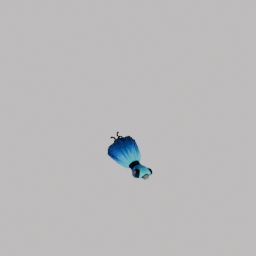
Label: people